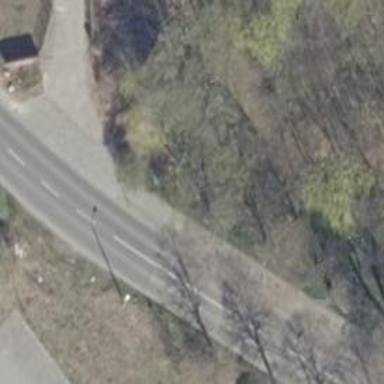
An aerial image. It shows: Secondary road with asphalt surface and lane markings.